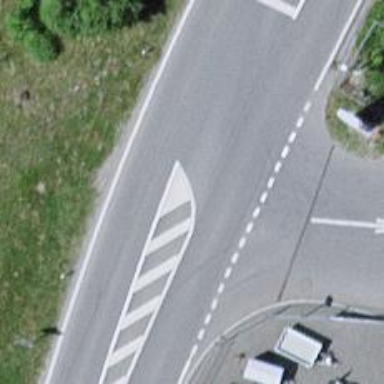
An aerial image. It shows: Asphalt road classified as primary highway.